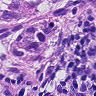
Metastatic tissue present: yes